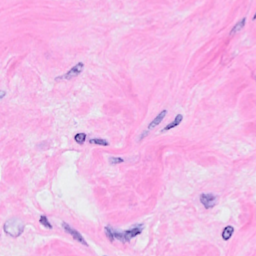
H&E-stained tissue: Breast